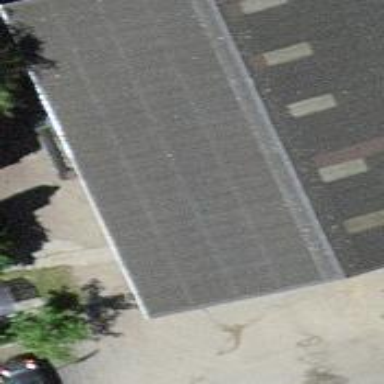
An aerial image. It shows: Solar power generator utilizing photovoltaic technology with solar photovoltaic panels.